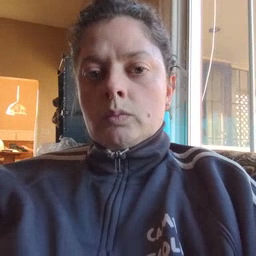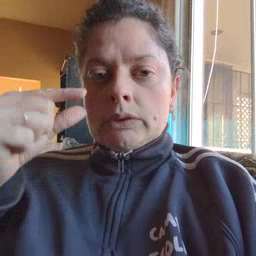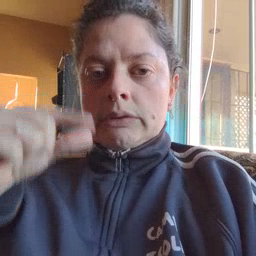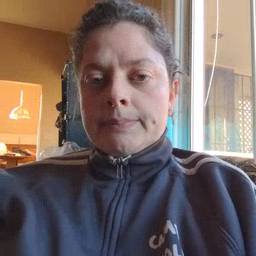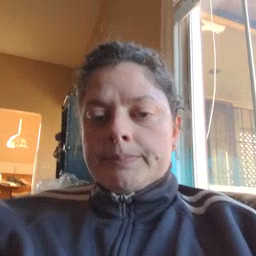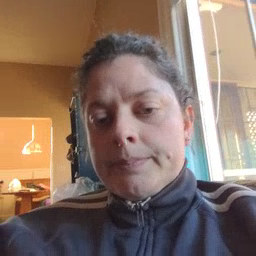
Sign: green